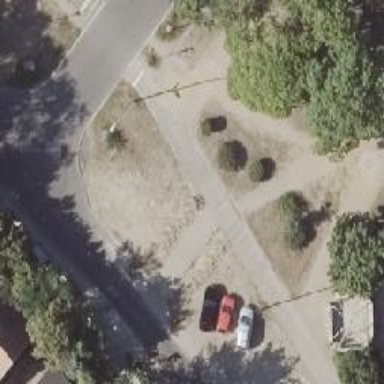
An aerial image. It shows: Bicycle parking area located on grass verge with ground surface.